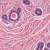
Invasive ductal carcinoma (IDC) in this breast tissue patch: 0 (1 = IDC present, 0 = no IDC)